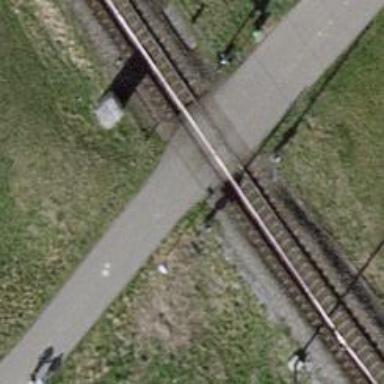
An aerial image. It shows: Level crossing along the railway.